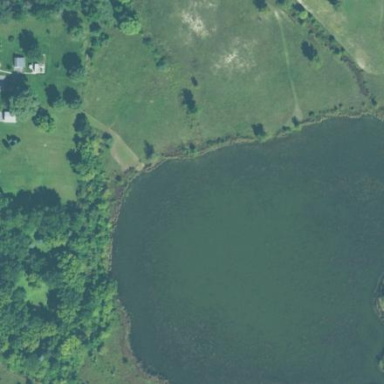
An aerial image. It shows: Pond with natural water.